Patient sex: M
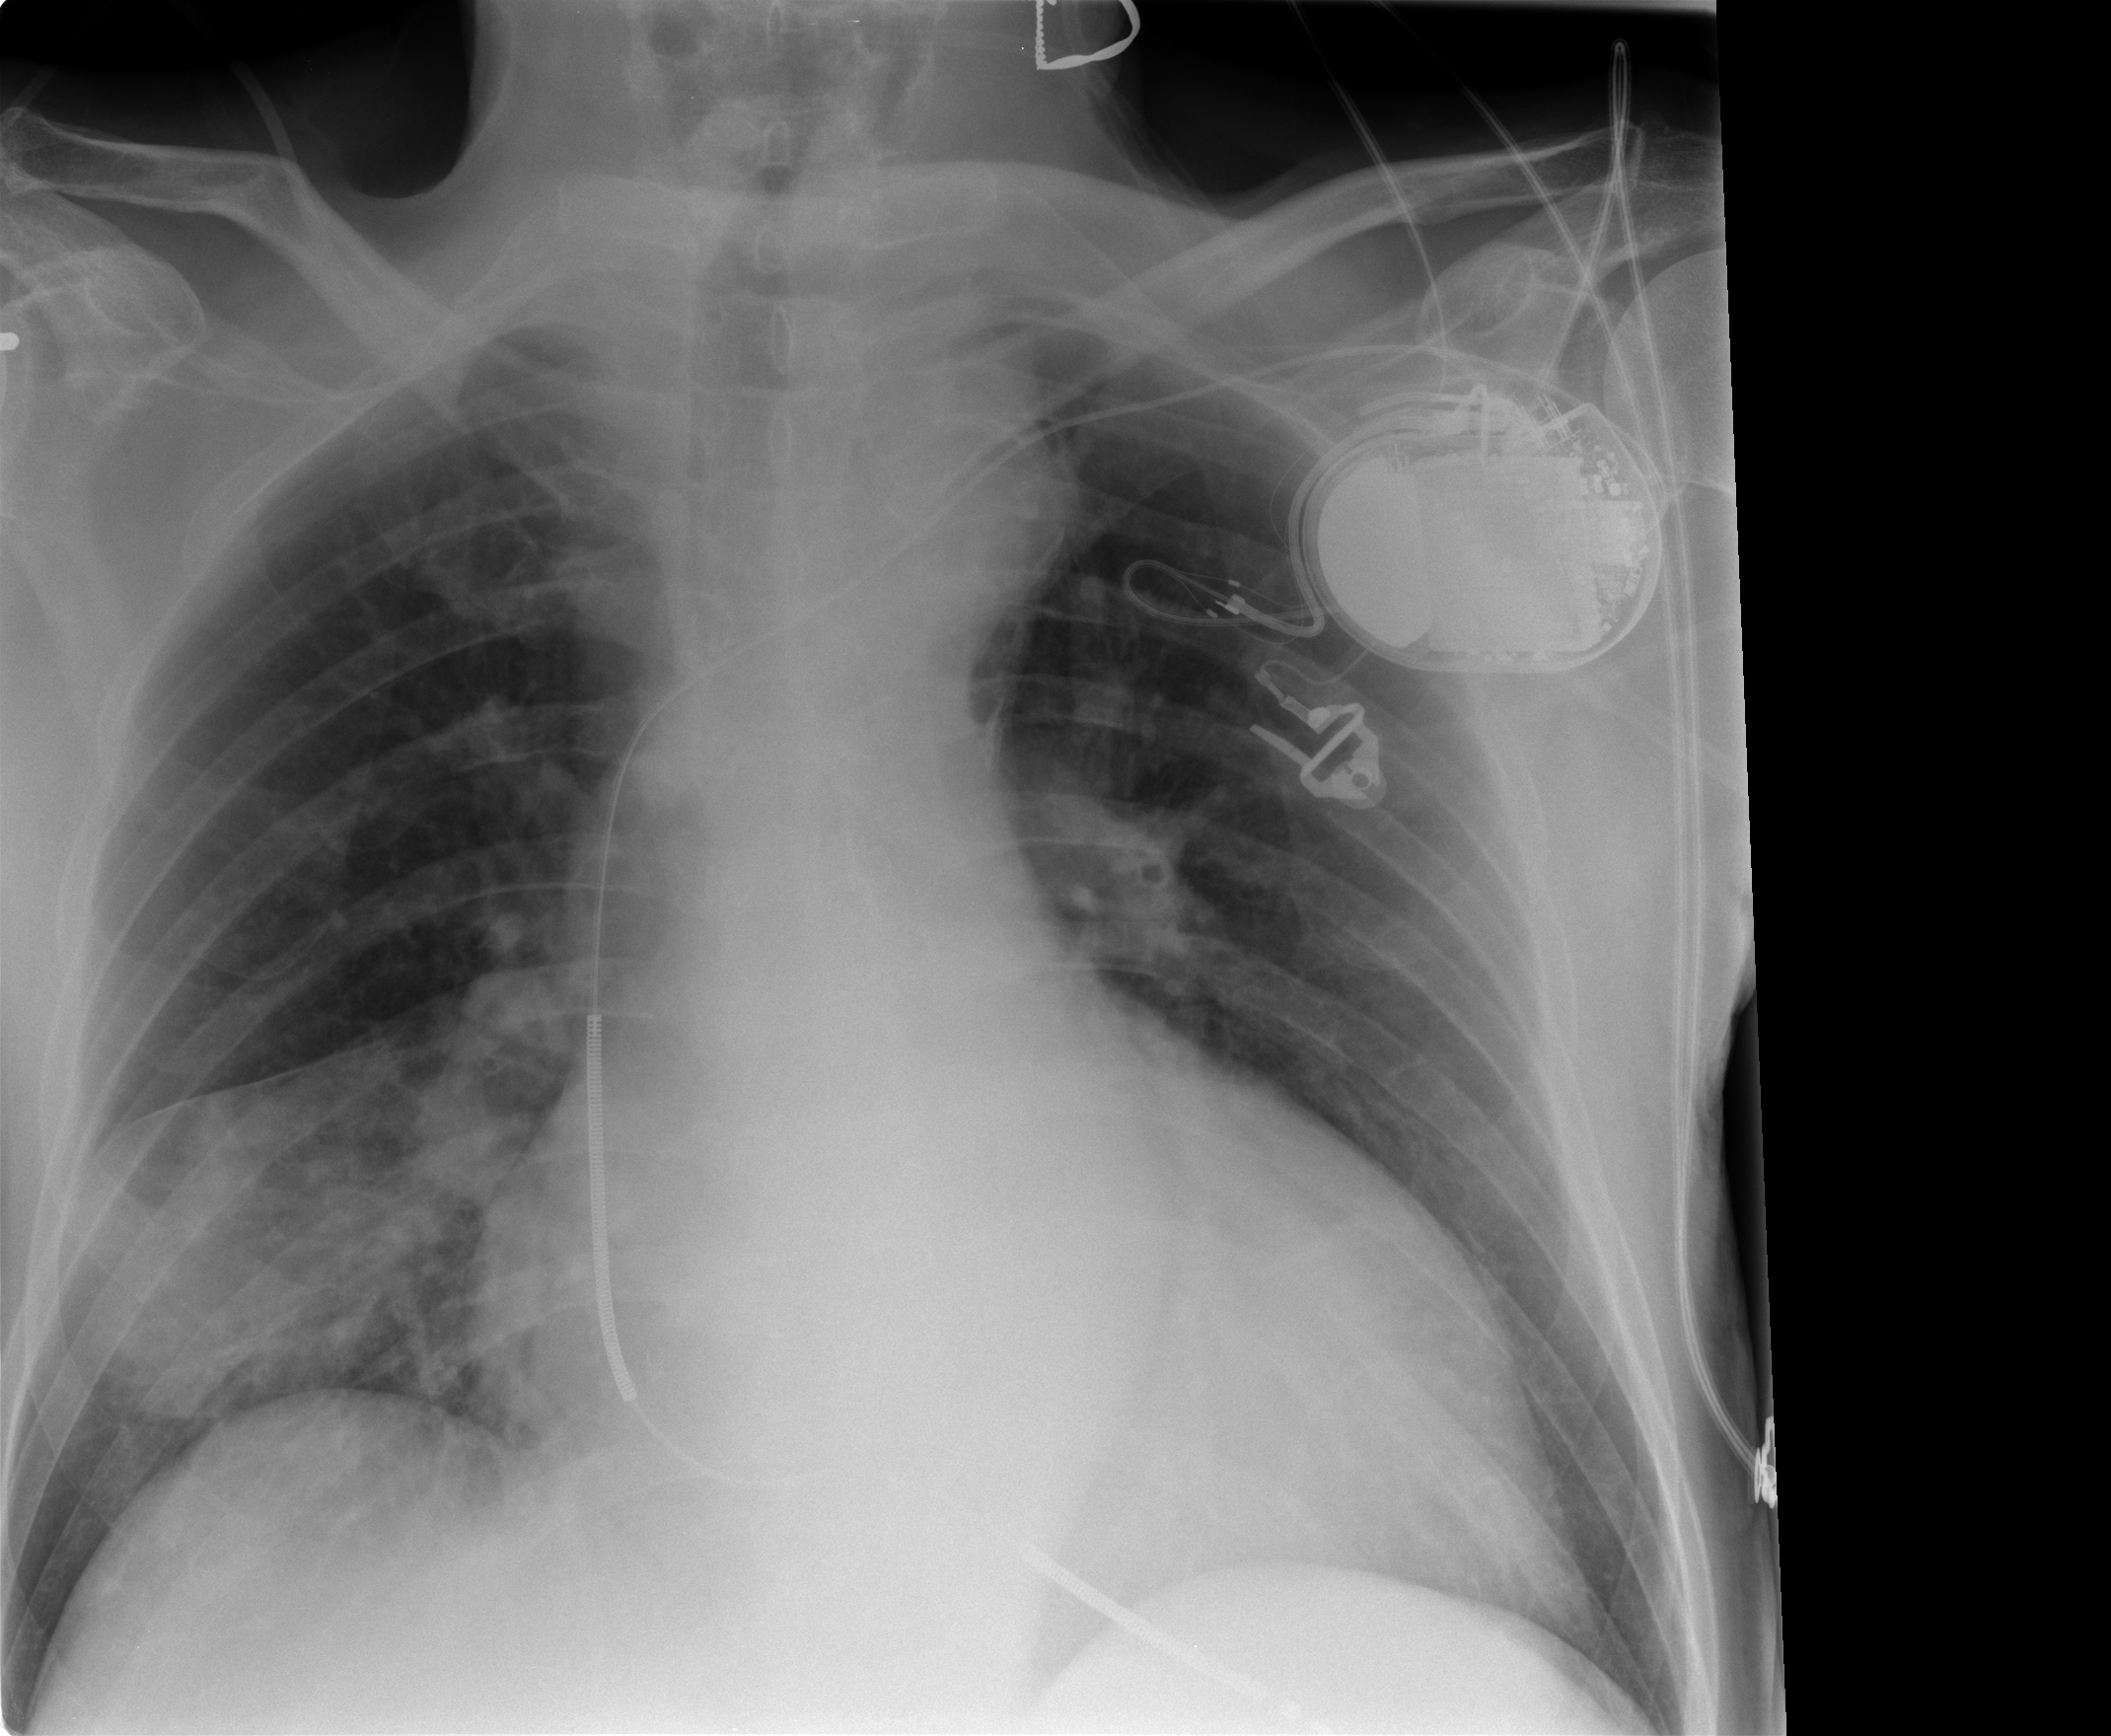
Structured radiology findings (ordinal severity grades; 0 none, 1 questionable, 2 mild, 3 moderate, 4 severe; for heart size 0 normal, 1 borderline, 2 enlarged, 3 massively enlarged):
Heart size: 3
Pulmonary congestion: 0
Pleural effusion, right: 0
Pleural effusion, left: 0
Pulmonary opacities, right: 3
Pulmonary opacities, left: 0
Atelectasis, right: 2
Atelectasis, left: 0